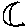
Label: moon